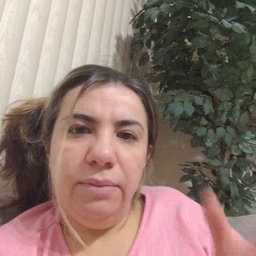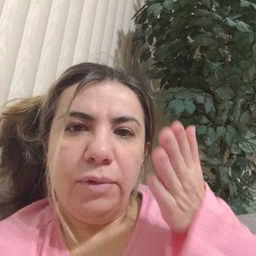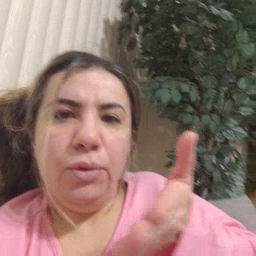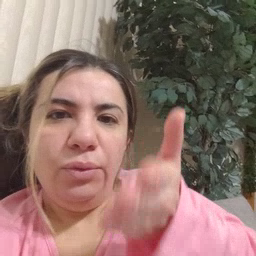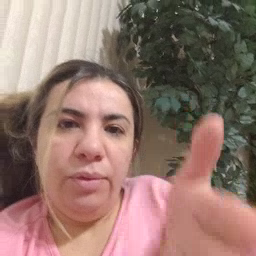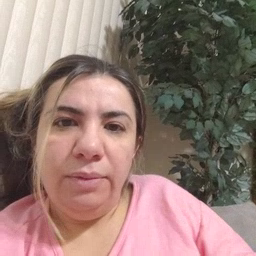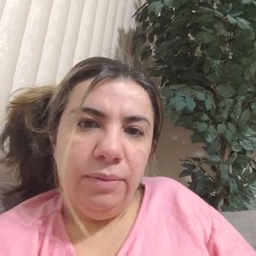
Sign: boat